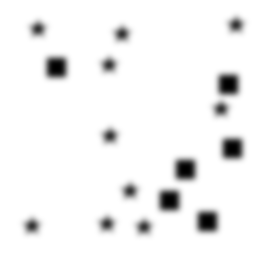
Squares: 6
Triangles: 0
Stars: 10
Total shapes: 16